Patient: sex M, age 23
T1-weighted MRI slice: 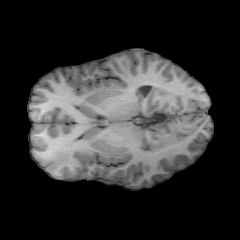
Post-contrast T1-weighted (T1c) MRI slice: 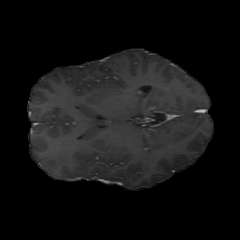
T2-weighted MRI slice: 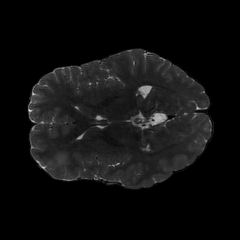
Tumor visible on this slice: yes
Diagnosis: Oligodendroglioma, IDH-mutant, 1p/19q-codeleted
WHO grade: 2